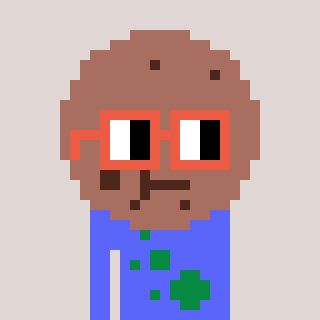
a pixel art character with square orange glasses, a cookie-shaped head and a purple-colored body on a warm background